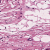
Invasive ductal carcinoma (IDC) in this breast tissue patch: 0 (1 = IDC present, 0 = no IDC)